Field crop: tomato
Growth stage: 1
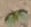
Species: solanum